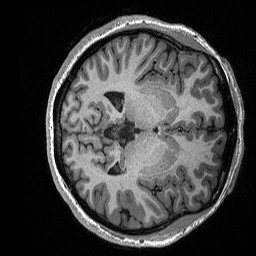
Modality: T1w
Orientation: axial
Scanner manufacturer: siemens
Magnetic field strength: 3 T
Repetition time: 2.3 s
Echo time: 0.00288 s